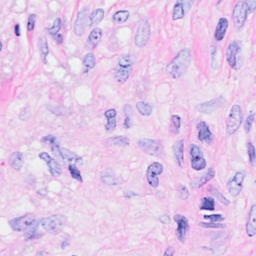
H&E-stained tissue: Breast